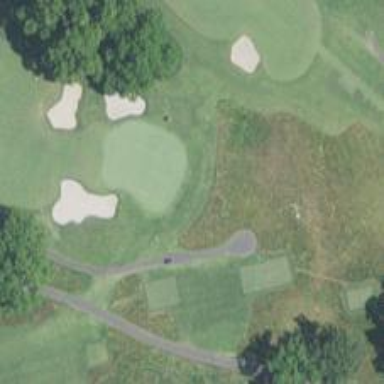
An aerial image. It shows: View of golf hole.